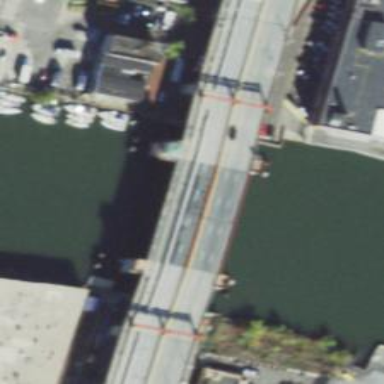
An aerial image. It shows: Primary highway with movable bascule bridge.